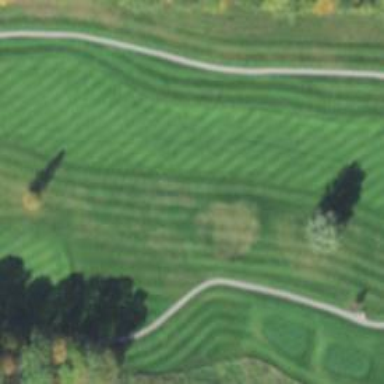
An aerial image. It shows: View of golf hole.